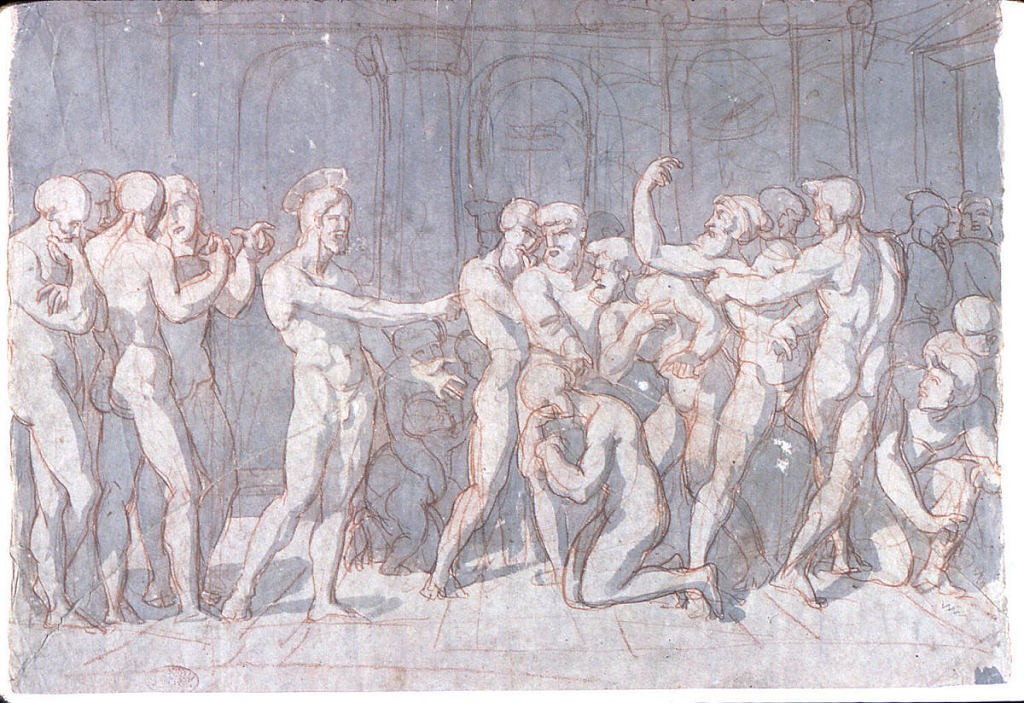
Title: Christ and the adulterous woman
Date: ca. 1800
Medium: Brush and gray wash, red crayon, and pencil on light gray paper.
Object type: Drawing
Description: Nude figures.  At left, a group of four disciples.  Christ extends his left hand toward the woman, who kneels ashamed and points with the right hand to the turbulent group of men.  In the interval between Christ and the group at right, are, in the background, two women with a child.  An arcade is in the background.  ON the reverse a pencil sketch of one of the figures and in opposite directions, a red crayon sketch of a sitting figure under an arch.